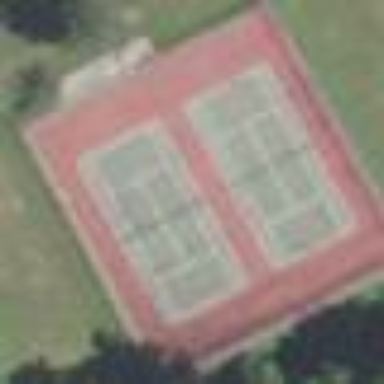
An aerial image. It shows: Tennis court surrounded by chain link fence.